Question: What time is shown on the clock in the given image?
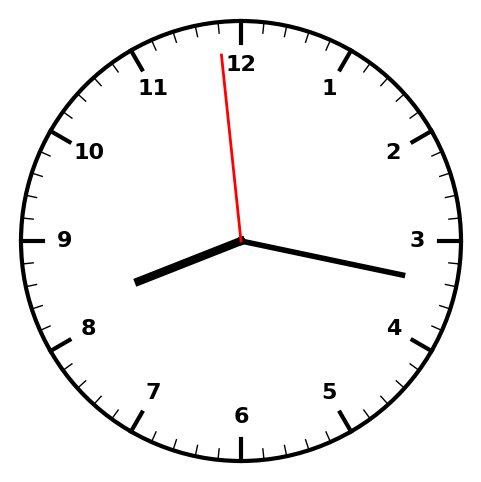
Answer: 08:16:59